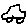
Label: car